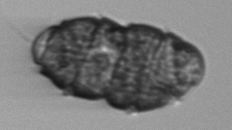
Label: Margalefidinium